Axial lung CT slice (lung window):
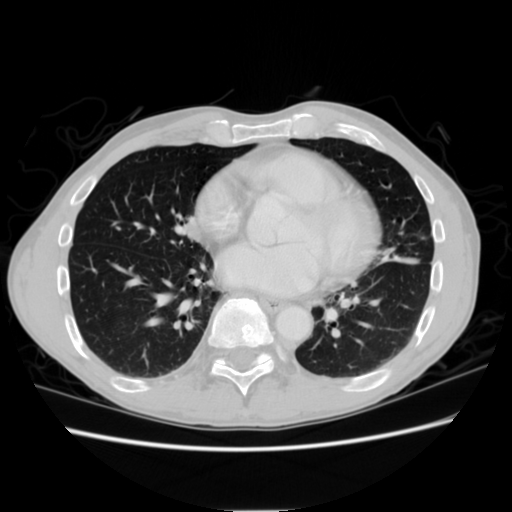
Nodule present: no